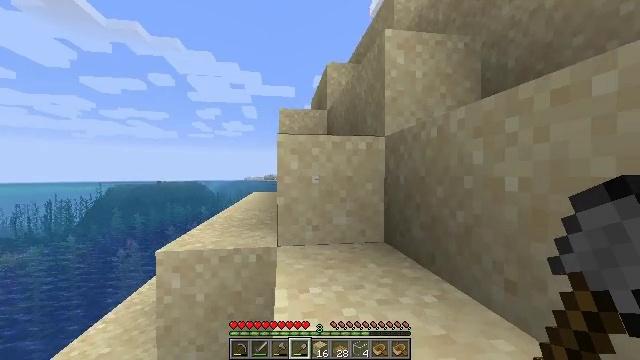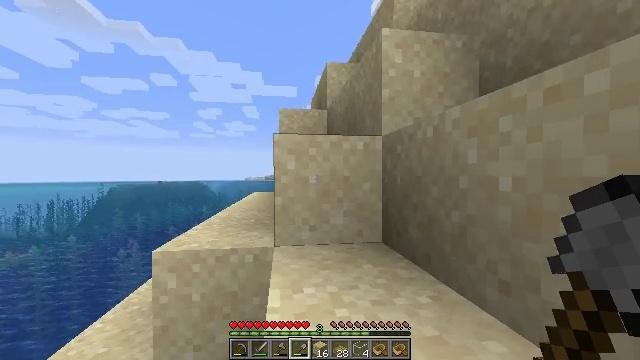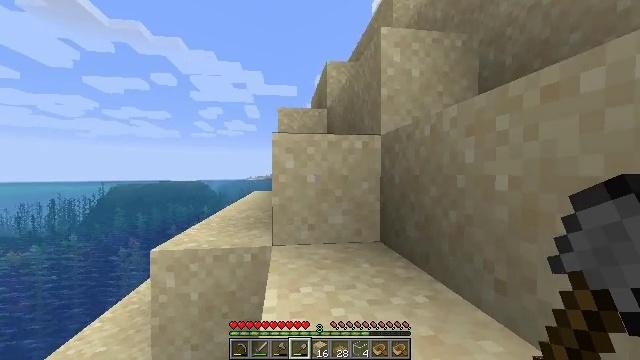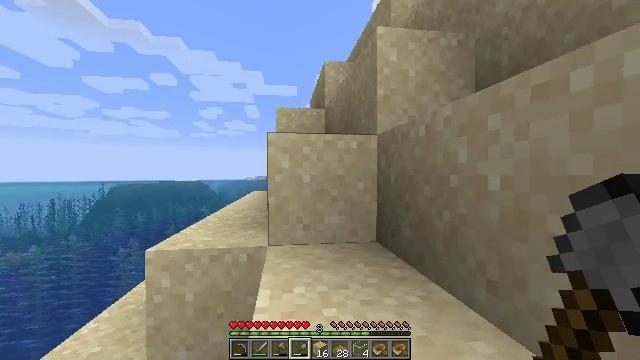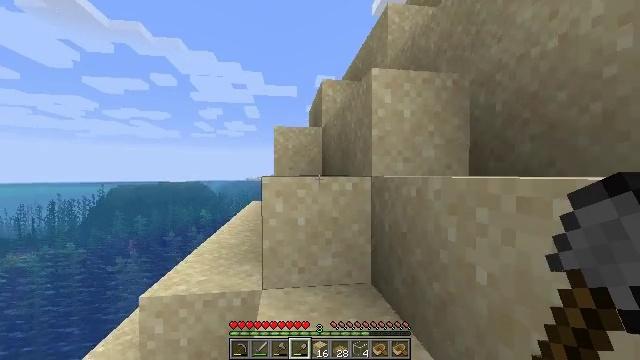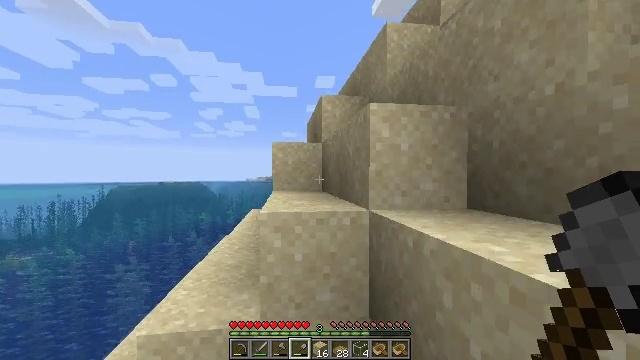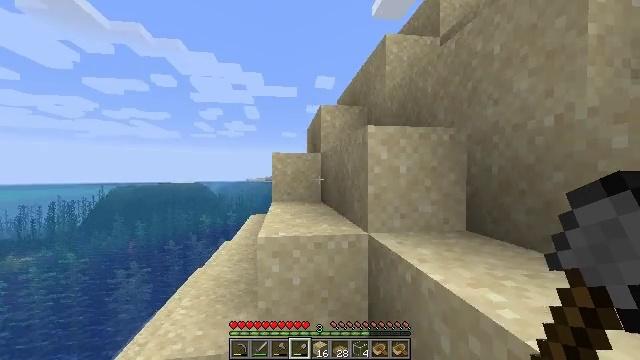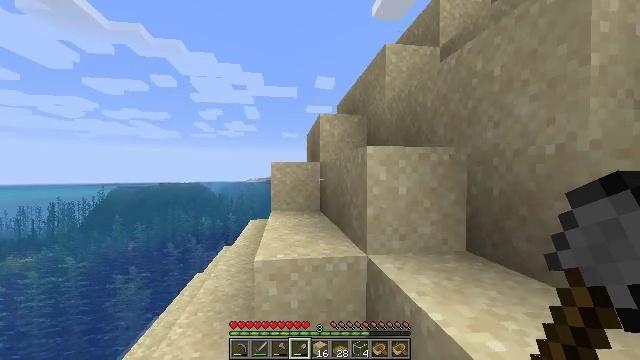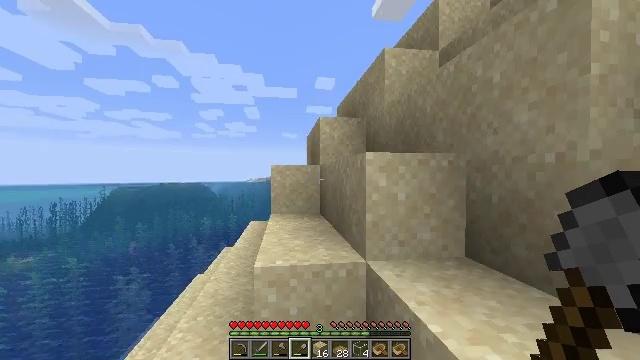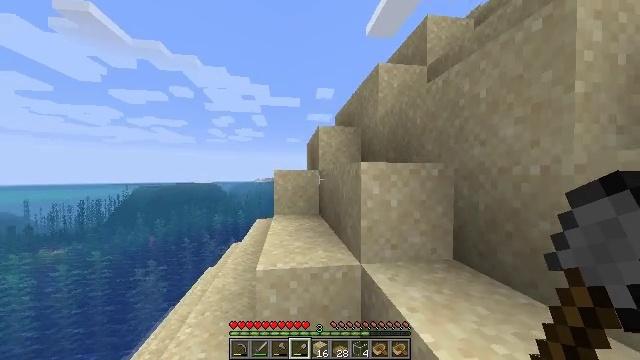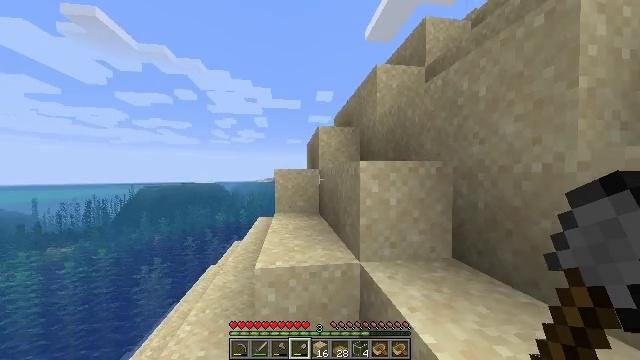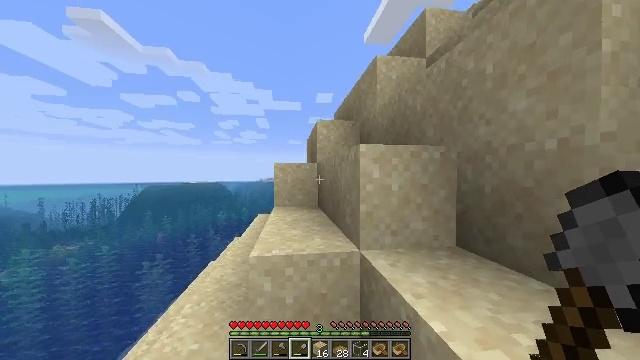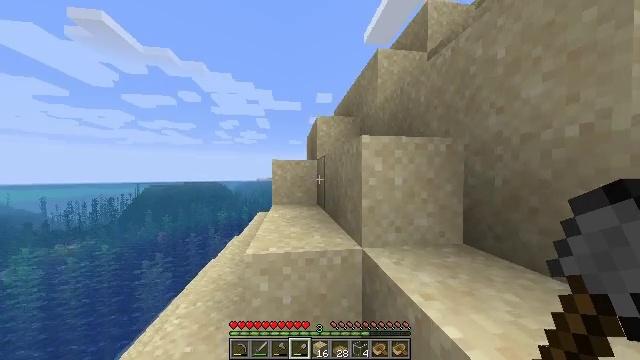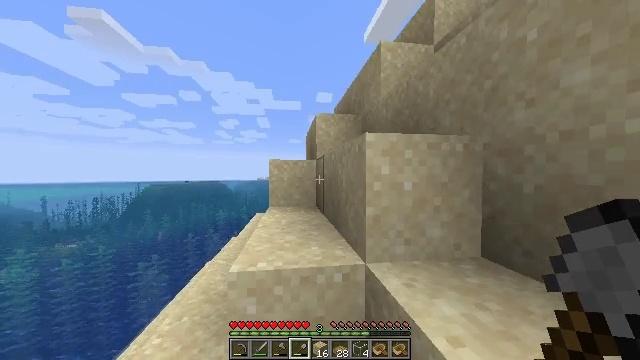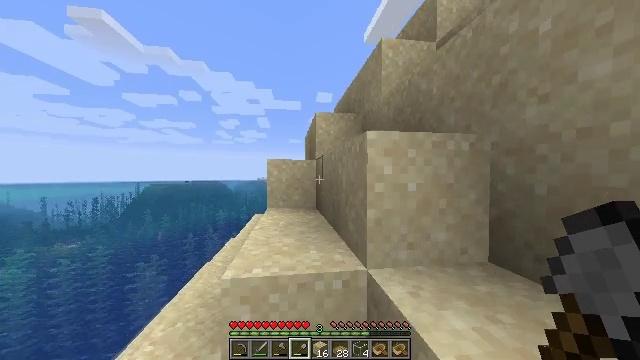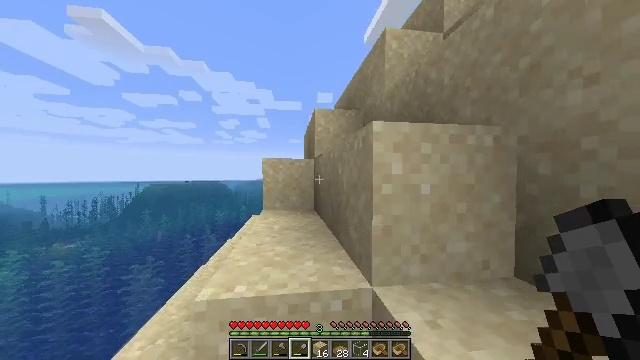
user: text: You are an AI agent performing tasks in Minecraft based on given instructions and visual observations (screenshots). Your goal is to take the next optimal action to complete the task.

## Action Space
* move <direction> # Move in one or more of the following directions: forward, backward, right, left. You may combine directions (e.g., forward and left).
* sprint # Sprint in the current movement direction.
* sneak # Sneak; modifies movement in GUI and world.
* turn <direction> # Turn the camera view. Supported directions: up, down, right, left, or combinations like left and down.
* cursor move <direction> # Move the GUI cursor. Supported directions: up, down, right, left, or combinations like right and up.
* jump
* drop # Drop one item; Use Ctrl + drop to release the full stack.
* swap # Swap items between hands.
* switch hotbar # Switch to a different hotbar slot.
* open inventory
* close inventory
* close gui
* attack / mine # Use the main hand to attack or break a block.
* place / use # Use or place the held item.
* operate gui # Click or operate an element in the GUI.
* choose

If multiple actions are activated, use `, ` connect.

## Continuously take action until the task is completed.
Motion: motion action
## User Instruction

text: Gather some oak planks.
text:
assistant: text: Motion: move forward, sprint
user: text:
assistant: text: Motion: move forward, sprint
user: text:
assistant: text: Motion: move forward, sprint
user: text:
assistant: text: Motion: move forward, sprint, jump
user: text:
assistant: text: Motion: move forward, sprint, jump
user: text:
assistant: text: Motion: move forward, sprint, jump
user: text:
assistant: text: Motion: move forward, sprint
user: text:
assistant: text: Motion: move forward, sprint
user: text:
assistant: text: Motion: move forward, sprint
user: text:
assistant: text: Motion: move forward, sprint
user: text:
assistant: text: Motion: move forward, sprint
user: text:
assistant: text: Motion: move forward, sprint
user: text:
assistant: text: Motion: move forward, sprint
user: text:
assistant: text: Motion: move forward, sprint
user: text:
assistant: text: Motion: move forward, sprint
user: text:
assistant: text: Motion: move forward, sprint
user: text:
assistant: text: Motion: move forward, sprint
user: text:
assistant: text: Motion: move forward, sprint
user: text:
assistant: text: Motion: move forward, sprint
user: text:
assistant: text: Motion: move forward, sprint
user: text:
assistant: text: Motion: move forward, sprint, jump
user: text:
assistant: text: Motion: move forward, sprint, jump
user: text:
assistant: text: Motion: move forward, sprint, jump
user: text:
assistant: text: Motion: move forward, sprint, jump
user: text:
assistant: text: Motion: move forward, sprint
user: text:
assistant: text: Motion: move forward, sprint
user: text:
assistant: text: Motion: move forward, sprint
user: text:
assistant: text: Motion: move forward, sprint
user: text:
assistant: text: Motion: move forward, sprint
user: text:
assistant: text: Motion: move forward, sprint, turn right